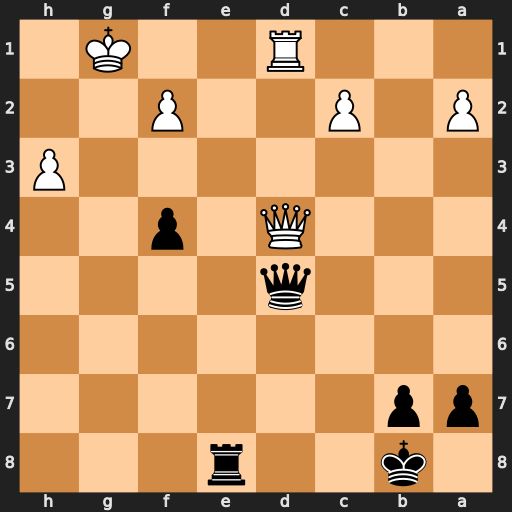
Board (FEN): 1k2r3/pp6/8/3q4/3Q1p2/7P/P1P2P2/3R2K1
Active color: b
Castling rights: -
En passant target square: -
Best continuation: Re1+ Rxe1 Qxd4